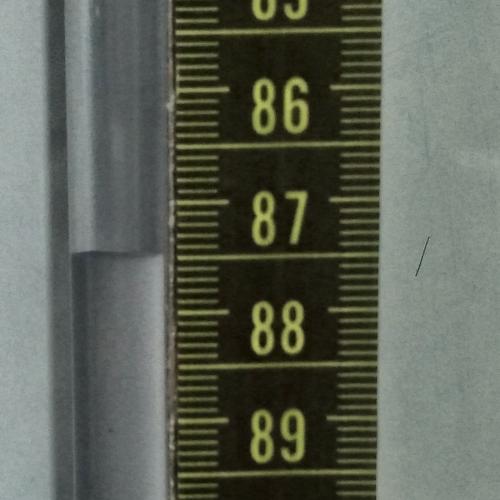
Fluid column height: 87.5 cm